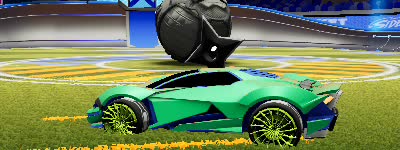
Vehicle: werewolf